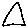
Label: triangle